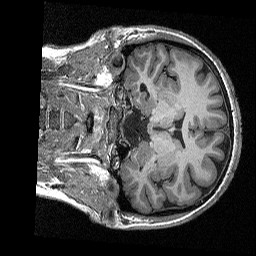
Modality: T1map
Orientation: coronal